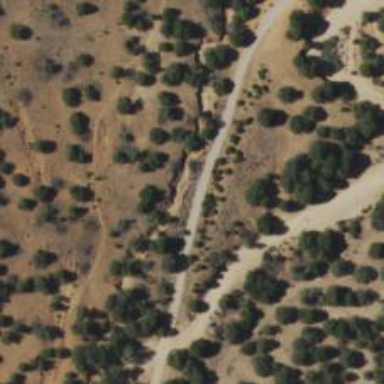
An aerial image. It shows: Path.